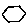
Label: hexagon